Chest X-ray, PA view. Patient: 65 years old, sex M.
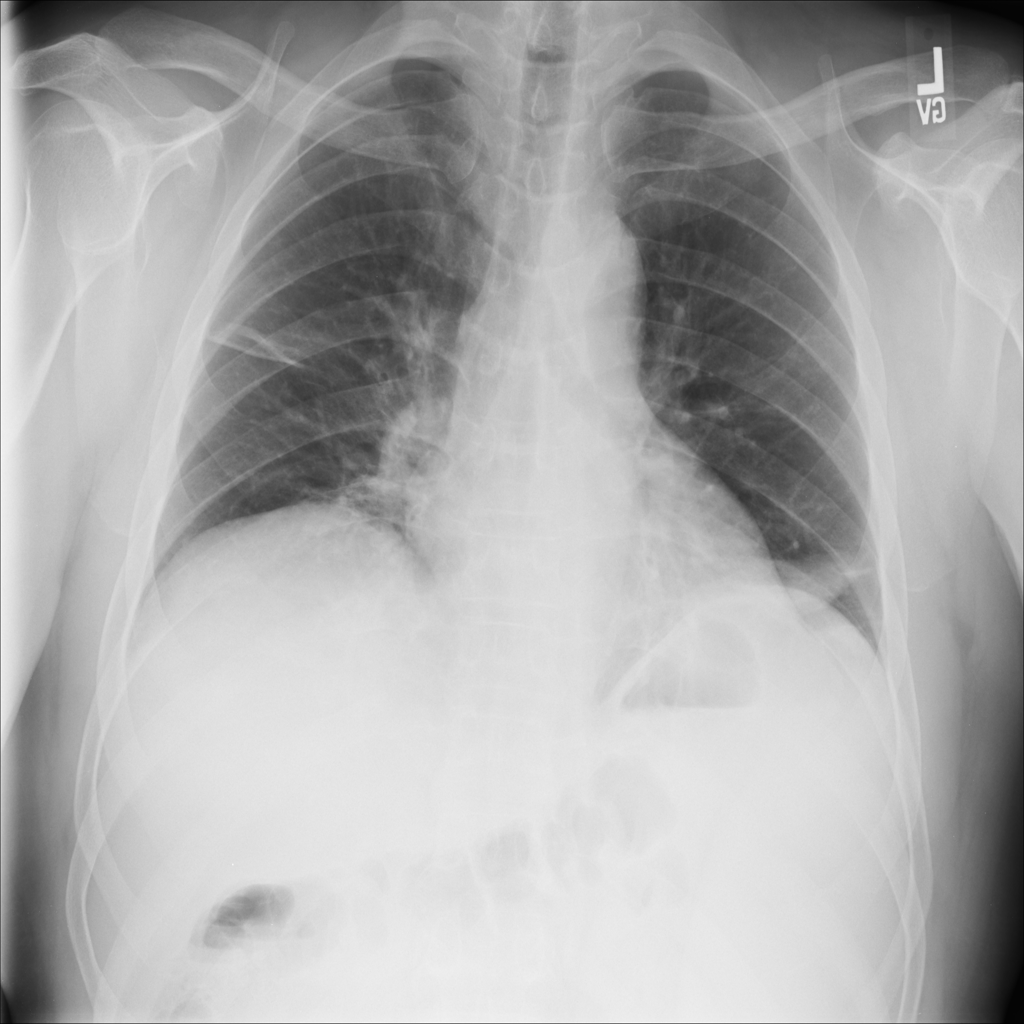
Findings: Atelectasis